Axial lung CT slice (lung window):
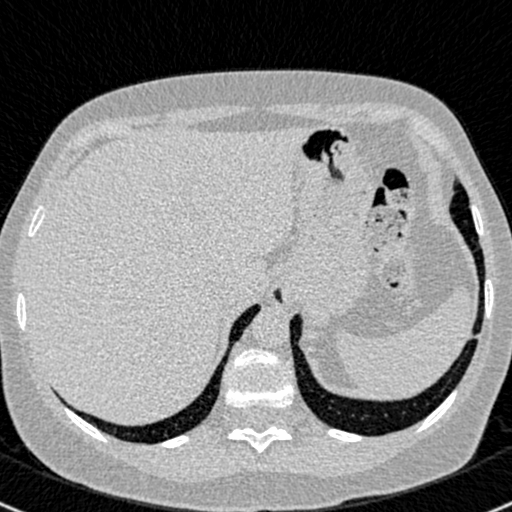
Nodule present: no